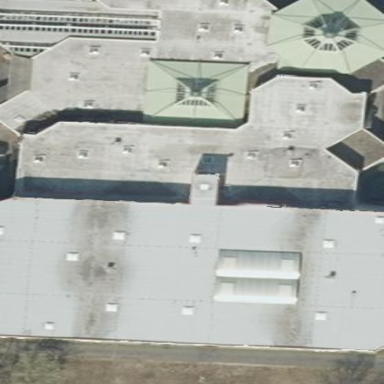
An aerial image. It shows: Mall building.